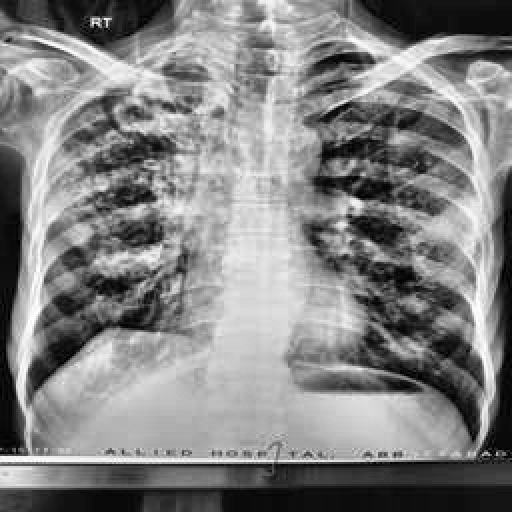
Finding: TUBERCULOSIS